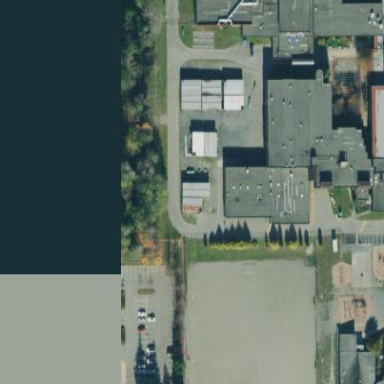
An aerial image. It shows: School.